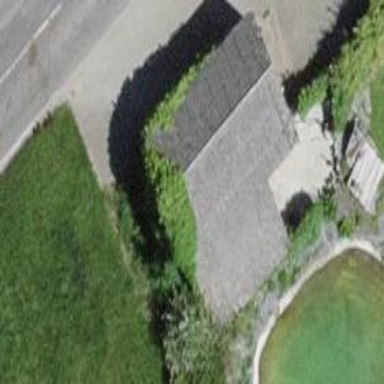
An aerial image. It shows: Garage building.